Question: Assume that iid random sample 'X_i\sim Bernoulli(\pi)' for 'i=1,\dots, 100' and sample size is 100. We want to do a hypothesis test that
'H_0: \pi\ge 0.6,\, H_a: \pi<0.6'
I want to get a plot of the relation between our true parameter 'pi' and power. I have got the function 'power'. But I can only input each true 'pi=0.50, 0.51, 0.52, 0.53, ..., 0.59'. How to plot a similar figure?

My code is as follows.
'''
n=100
pi0=0.60
##power function
power_fun=function(N,pi,alpha)
{
pvalue=c()
power=c()
rej=c()
for (i in 1:N) {
set.seed(i)
y=rbinom(n,size=1,prob=pi)
pi_hat=mean(y)
z=(pi_hat-pi0)/sqrt(1/n*pi_hat*(1-pi_hat))
rej[i]=ifelse(z<qnorm(0.05,mean=0,sd=1),1,0)
pvalue[i]=pnorm(q=z,mean=0,sd=1)
c_value=qnorm(alpha,mean=0,sd=1)
aug_term=(pi-pi0)/sqrt(1/n*pi_hat*(1-pi_hat))
power[i]=pnorm(c_value-aug_term,mean=0,sd=1)
}
mean_pvalue=mean(pvalue)
sd_pvalue=sd(pvalue)
mean_power=ifelse(pi<pi0,mean(power),NA)
sd_power=sd(power)
rej_rate=mean(pvalue<alpha)
type1_error=ifelse(pi>=pi0,rej_rate,NA)
type2_error=ifelse(pi<pi0,1-mean_power,NA)
type2_error_emp=ifelse(pi<pi0,1-rej_rate,NA)
mc_se=sqrt(1/N*rej_rate*(1-rej_rate))
df_out=data.frame("pvalue"=mean_pvalue,"pvalue2"=sd_pvalue,"power"=mean_power,"ESE_power"=sd_power,
"rejection rate"=rej_rate,
"Type I error"= type1_error,"type_II_error"=type2_error,"Type_II_error"=type2_error_emp,
"MC_SE"=mc_se)
rownames(df_out)=paste0("N=",N,", pi=",pi, ", alpha=", alpha)
df_out=round(df_out,3)
return(df_out)
}
'''
For each 'pi', we can get power.
'''
power_fun(N=1000,pi=0.5,alpha=0.05)
#power=0.643
power_fun(N=1000,pi=0.51,alpha=0.05)
# power=0.566
power_fun(N=1000,pi=0.52,alpha=0.05)
power_fun(N=1000,pi=0.53,alpha=0.05)
power_fun(N=1000,pi=0.54,alpha=0.05)
'''
But this is too complicated. Is there an easy way to get the power of these pi values and plot their graph of 'pi' and 'power'?
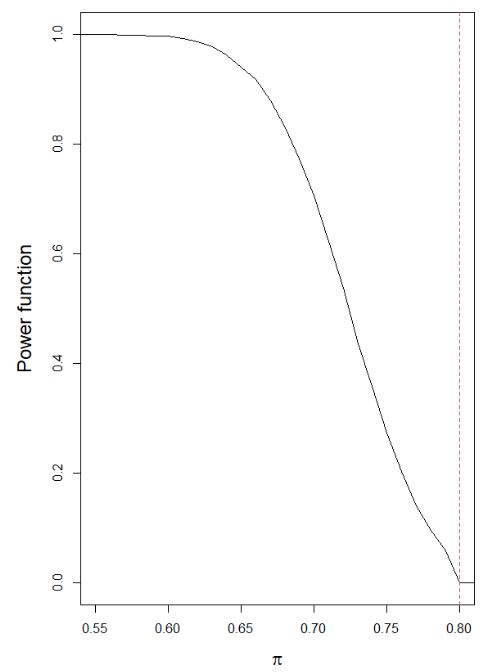
Answer: This is more like a code-review.
I that you thought that you could vectorise over 'N', 'pi', and 'alpha'.
I don't think you can that with your current implementation.
Following @Limey's advice:
'''
#' Power function
#'
#'
#' @param N Total number of replications
#' @param pi
#' @param alpha Significance level
#' @param pi0
#' @param n Size of the replication
#'
#' @return
#'
power_fun <- function(N, pi, alpha, pi0, n) {
pvalue <- vector(mode = "numeric", length = N)
power <- vector(mode = "numeric", length = N)
rej <- vector(mode = "numeric", length = N)
for (i in seq_len(N)) {
# why?
# set.seed(i)
y = rbinom(n, size = 1, prob = pi)
pi_hat = mean(y)
z = (pi_hat - pi0) / sqrt(1 / n * pi_hat * (1 - pi_hat))
rej[i] = ifelse(z < qnorm(0.05, mean = 0, sd = 1), 1, 0)
pvalue[i] = pnorm(q = z, mean = 0, sd = 1)
c_value = qnorm(alpha, mean = 0, sd = 1)
aug_term = (pi - pi0) / sqrt(1 / n * pi_hat * (1 - pi_hat))
power[i] = pnorm(c_value - aug_term, mean = 0, sd = 1)
}
mean_pvalue = mean(pvalue, na.rm = TRUE)
sd_pvalue = sd(pvalue, na.rm = TRUE)
# mean_power = ifelse(pi < pi0, mean(power), NA)
mean_power = mean(power, na.rm = TRUE)
sd_power = sd(power, na.rm = TRUE)
rej_rate = mean(pvalue < alpha, na.rm = TRUE)
type1_error = ifelse(pi >= pi0, rej_rate, NA)
type2_error = ifelse(pi < pi0, 1 - mean_power, NA)
type2_error_emp = ifelse(pi < pi0, 1 - rej_rate, NA)
mc_se = sqrt(1 / N * rej_rate * (1 - rej_rate))
df_out <- data.frame(
N = N,
pi = pi,
alpha = alpha,
pvalue = mean_pvalue,
pvalue2 = sd_pvalue,
power = mean_power,
ESE_power = sd_power,
rejection_rate = rej_rate,
Type_I_error = type1_error,
type_II_error = type2_error,
Type_II_error = type2_error_emp,
MC_SE = mc_se
)
# moved this to above
# rownames(df_out) = paste0("N=", N, ", pi=", pi, ", alpha=", alpha)
# why?
# df_out = round(df_out, 3)
return(df_out)
}
'''
Please read the comments and the changes.
'''
library(tidyverse)
n <- 100
pi0 <- 0.6
# testing the function
power_fun(N=1000,pi=0.5,alpha=0.05, pi0 = pi0, n = n)
#' Plot for all pi going from 0.5 to 1.
seq.default(0, 0.65, length.out = 200) %>%
# seq.default(0.5, 1., length.out = 2) %>%
map_df(function(pi) power_fun(N=1000,pi=pi,alpha=0.05, pi0 = pi0, n = n)) %>%
as_tibble() ->
power_df
# power_df %>% View()
power_df %>% {
ggplot(., aes(pi, power)) +
geom_line() +
# geom_point() +
geom_vline(xintercept = pi0, linetype = "dashed") +
NULL
}
'''
<URL>